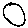
Label: circle